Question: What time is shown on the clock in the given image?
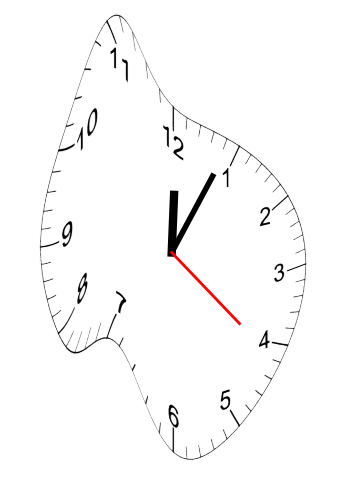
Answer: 12:04:21